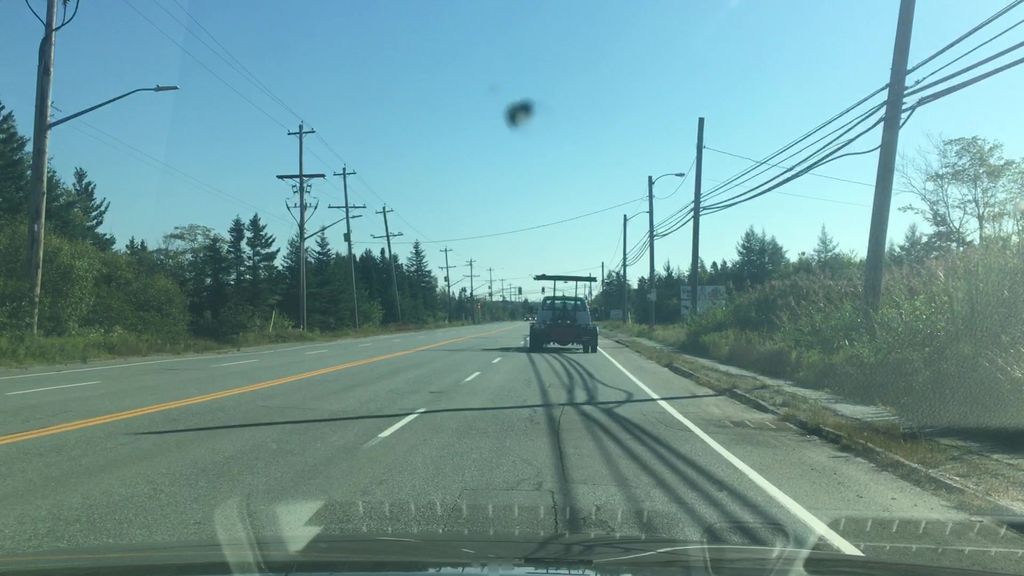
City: halifax